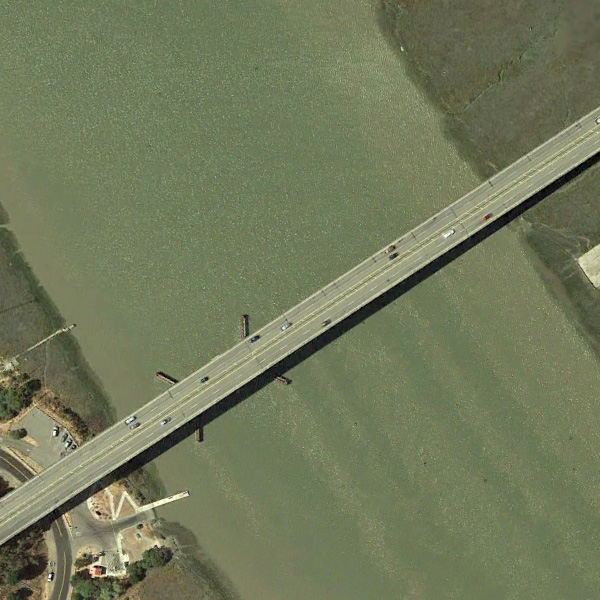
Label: Bridge